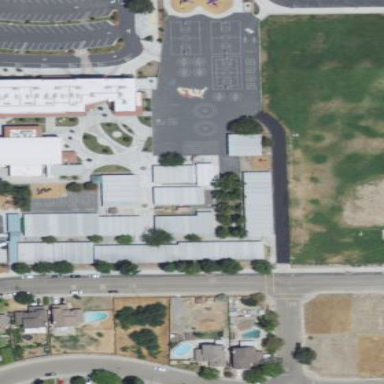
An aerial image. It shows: School.